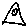
Label: triangle